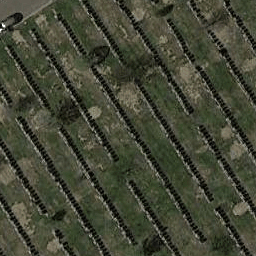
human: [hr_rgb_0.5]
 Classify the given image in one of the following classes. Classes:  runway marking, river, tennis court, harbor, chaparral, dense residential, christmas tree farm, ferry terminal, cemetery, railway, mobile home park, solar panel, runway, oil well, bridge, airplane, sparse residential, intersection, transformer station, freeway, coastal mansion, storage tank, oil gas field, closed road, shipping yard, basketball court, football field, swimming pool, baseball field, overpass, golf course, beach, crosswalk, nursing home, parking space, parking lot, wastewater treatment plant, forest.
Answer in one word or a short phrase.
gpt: cemetery